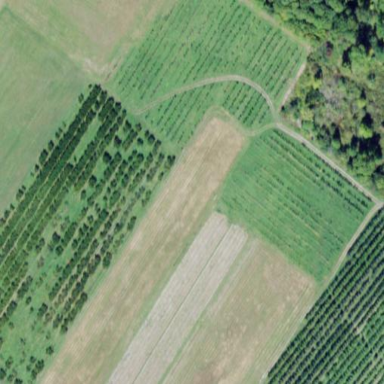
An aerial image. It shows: Orchard.